Chest X-ray:
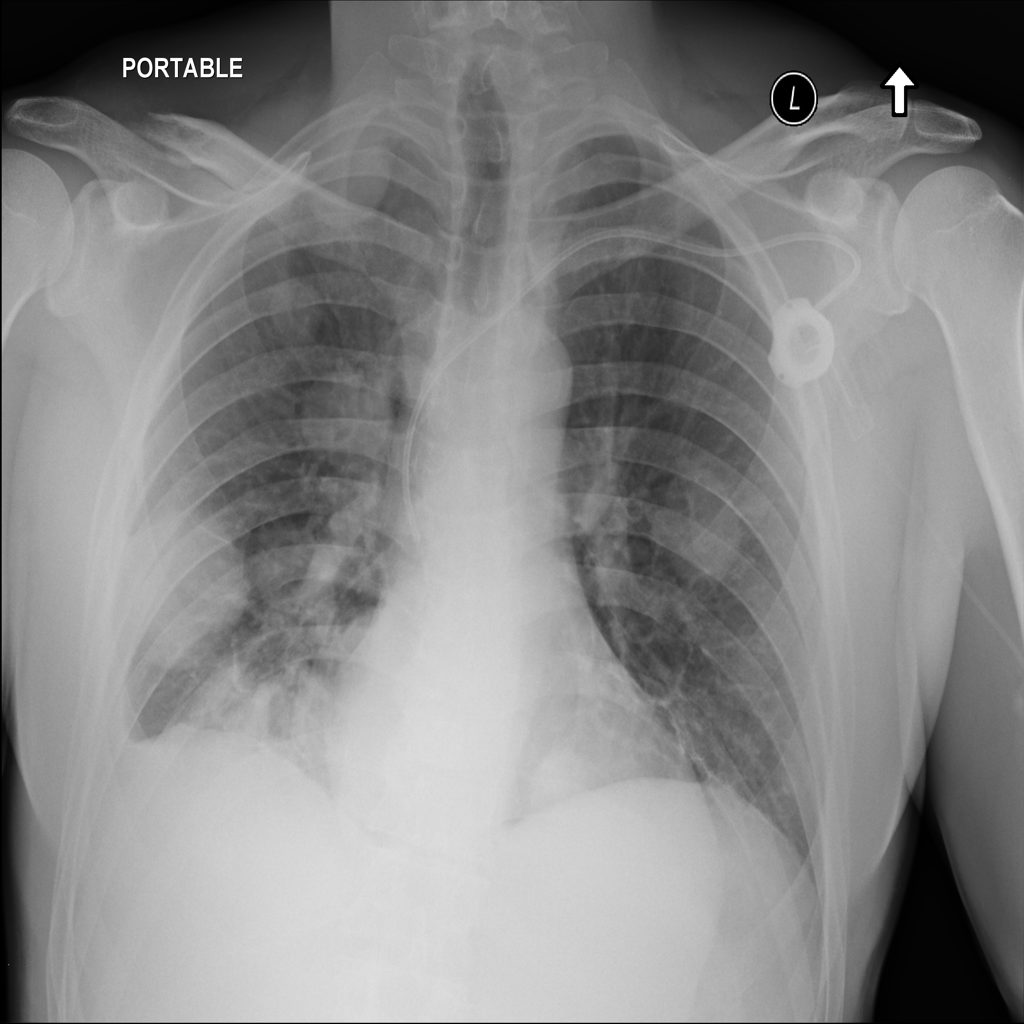
Findings: Diffuse Nodule, Nodule, Effusion
No abnormal finding: no